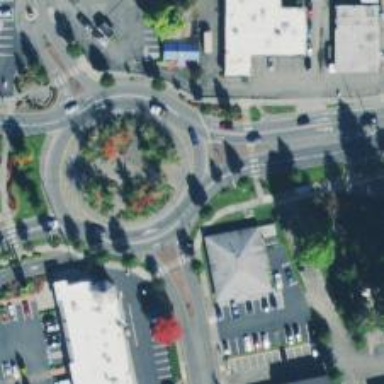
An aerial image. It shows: Secondary road with asphalt surface leading to roundabout.